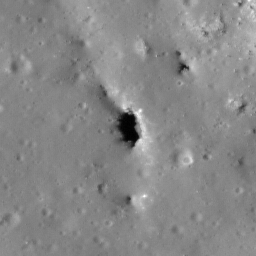
Pit: Lalande 13
Host crater: Lalande
Host type: impact_melt
Lunar coordinates: latitude -4.357, longitude 351.305